Question: Count the number of objects in the diagram.
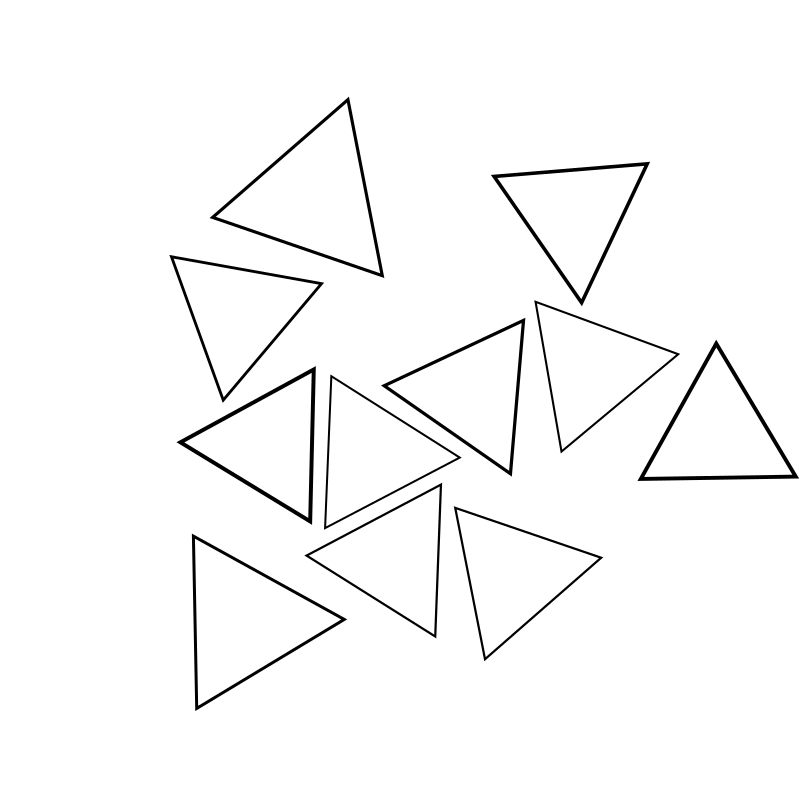
Answer: 11